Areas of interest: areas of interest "Industrial"
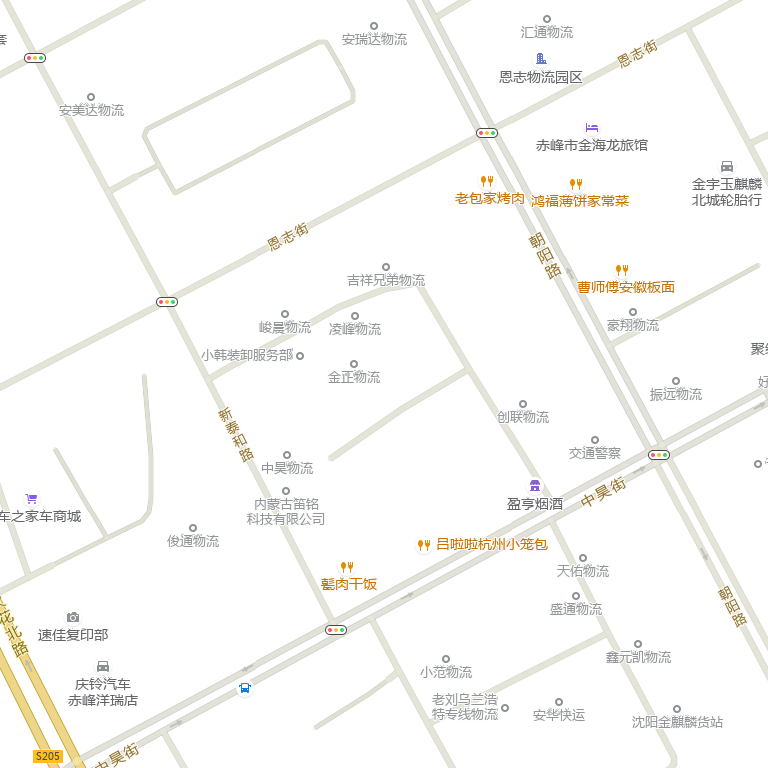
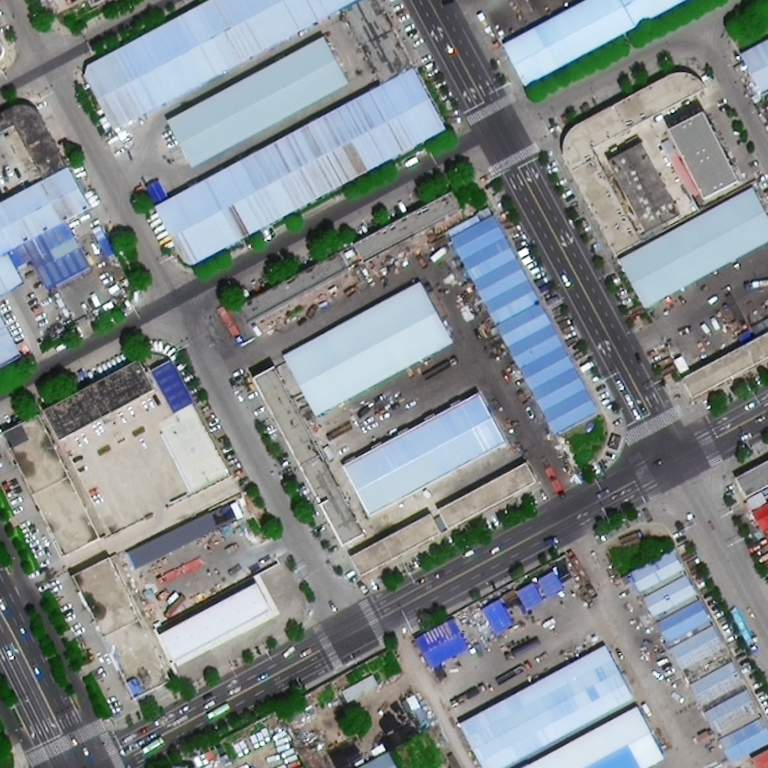